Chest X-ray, PA view. Patient: 65 years old, sex M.
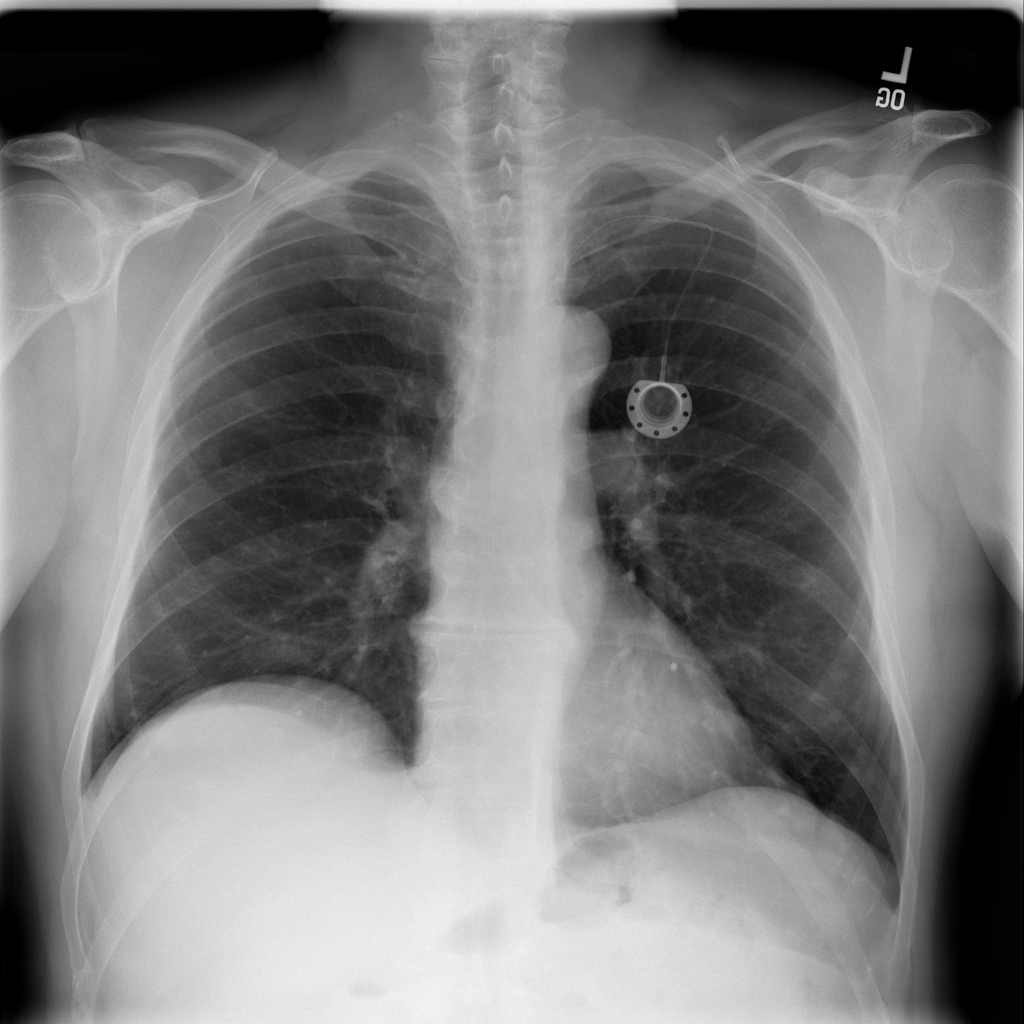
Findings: Pleural_Thickening